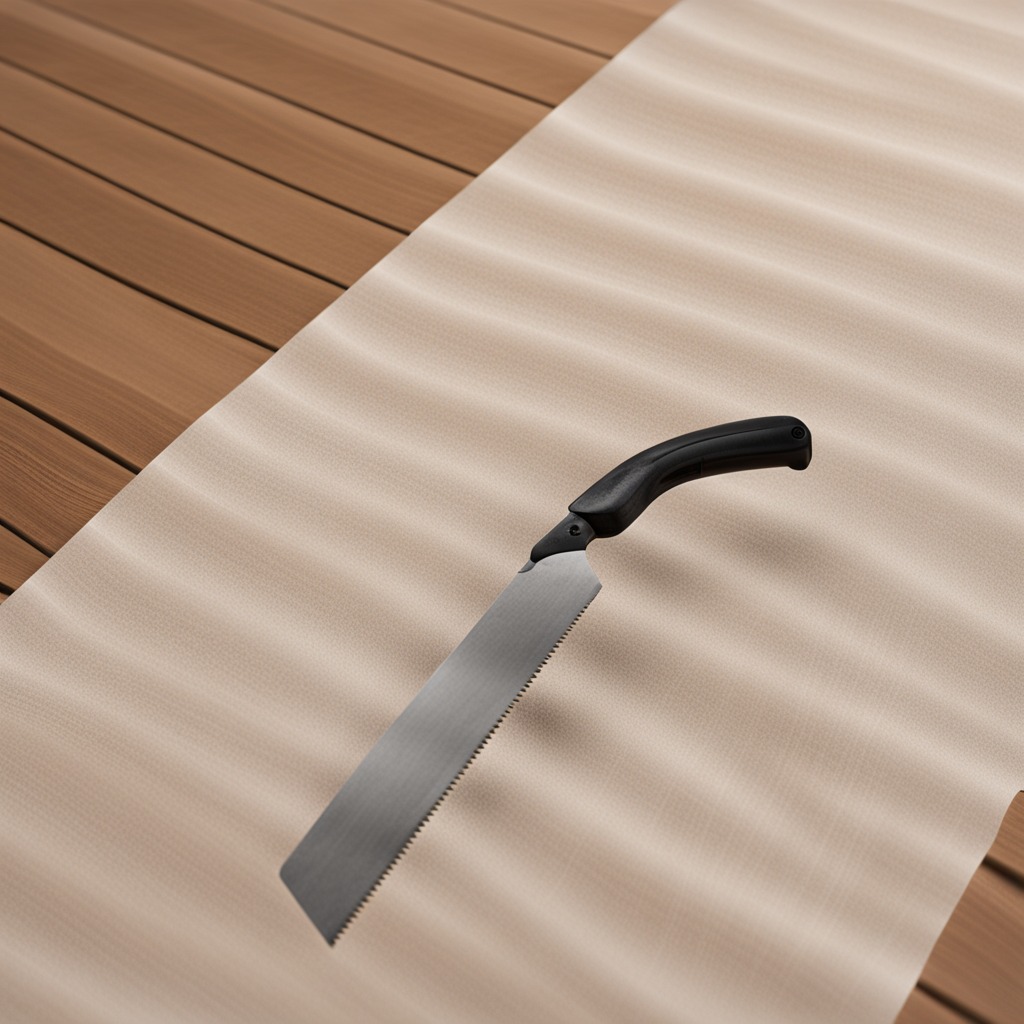
A handheld metal saw is lying on the wooden table.